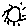
Label: sun